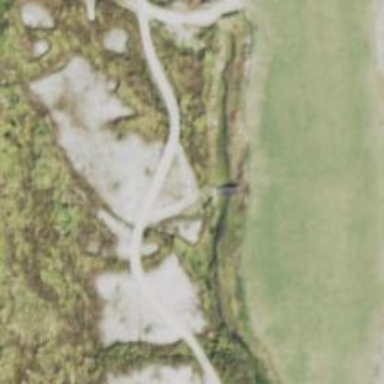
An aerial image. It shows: Pathway for golfing.